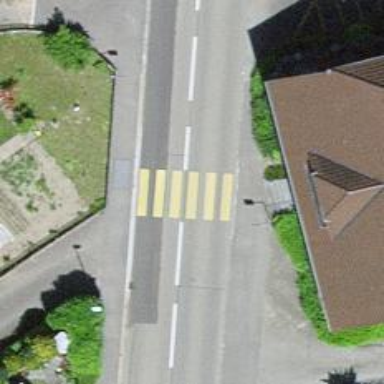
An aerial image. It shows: Marked road crossing.